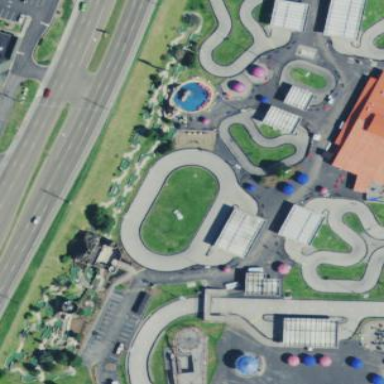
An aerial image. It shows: Karting raceway.